Interaction volume radius: 5 \u00c5
Interaction volume height: 25 \u00c5
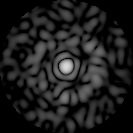
Disorder parameter: 0.7992